Interaction volume radius: 5 \u00c5
Interaction volume height: 20 \u00c5
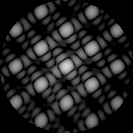
Disorder parameter: 0.03987